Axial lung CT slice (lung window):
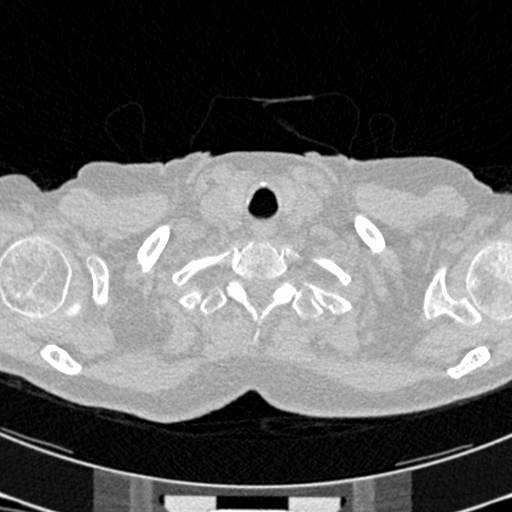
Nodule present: no